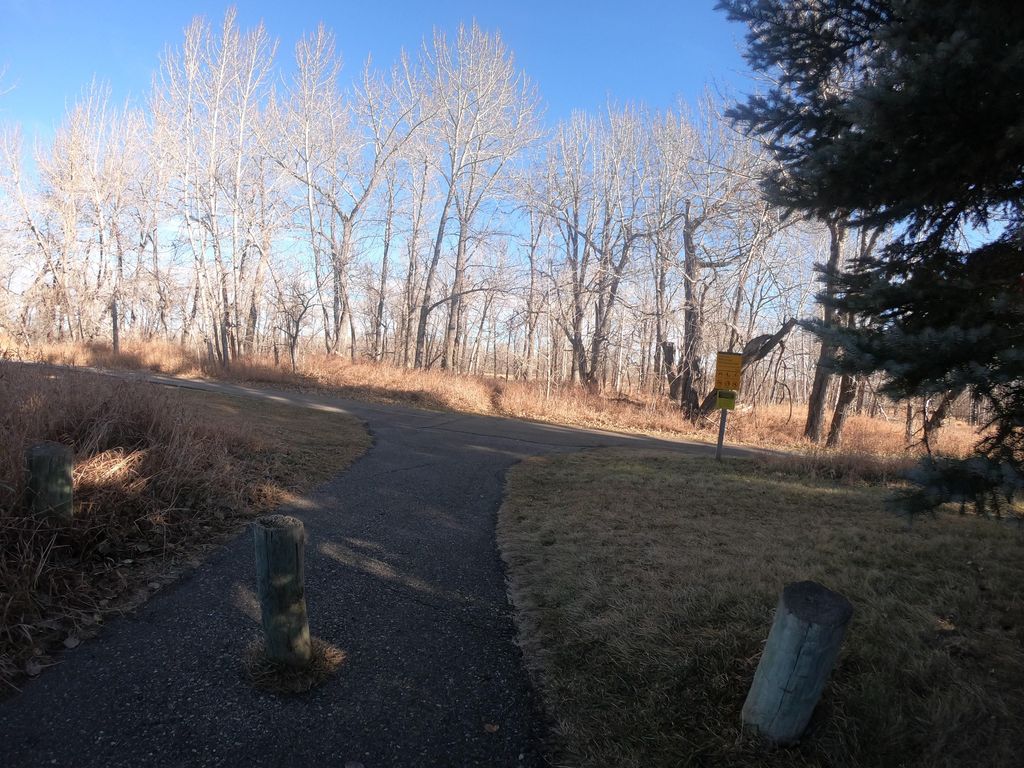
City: calgary